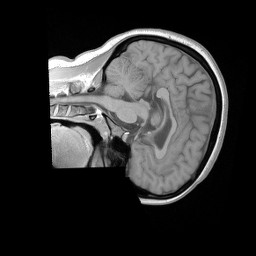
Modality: T1w
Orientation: sagittal
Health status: ill
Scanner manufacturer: siemens
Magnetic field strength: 3 T
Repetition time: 0.4 s
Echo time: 0.00272 s